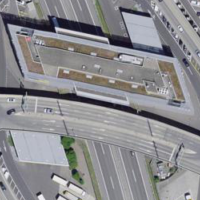
EUNIS habitat code: 57
Species observed at this site:
Chroicocephalus ridibundus
Oenanthe oenanthe
Fulica atra
Milvus milvus
Columba livia
Buteo buteo
Falco tinnunculus
Accipiter nisus